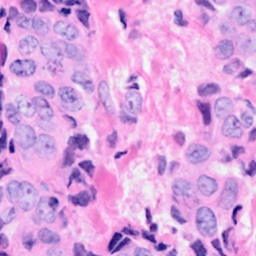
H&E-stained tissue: Breast